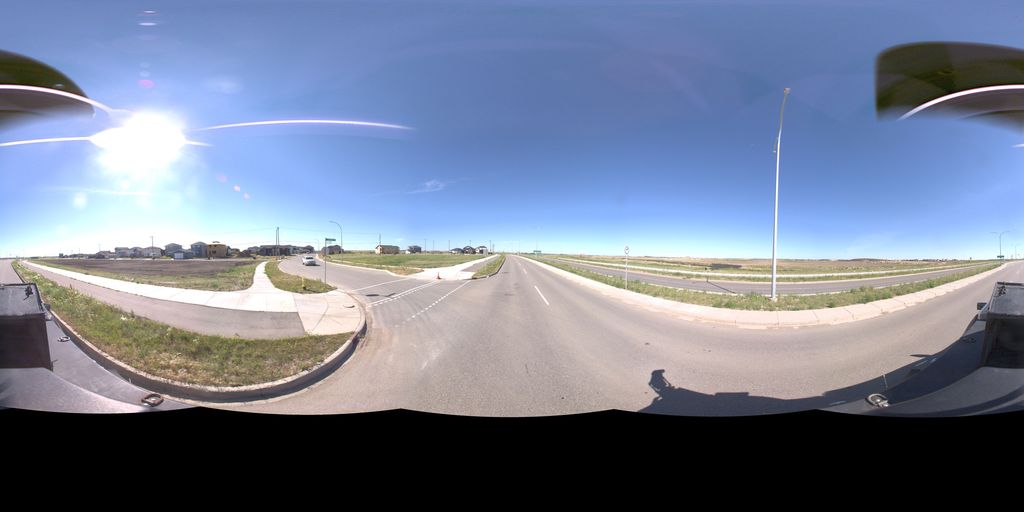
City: saskatoon